Question: While browsing a site (facebook to be specific), JS was automatically blocked. And while checking JS content setting, there was entry for facebook to block JS and it was done by extension, as shown in attached image.
I tried to add new entry to allow JS hoping it will override the block entry, but it did not.
Now I cannot enable JS for facebook with other site.
And at this point I am unable to find out which chrome extension is the culprit.
Can we find out the extension? or can we remove that entry set by extension? We are able to delete entry created by us, but not by extension.
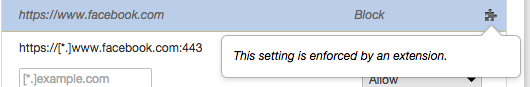
Answer: Try disabling all your extensions and then re-enabling them one at a time until you find the culprit. Then you can remove or disable it.